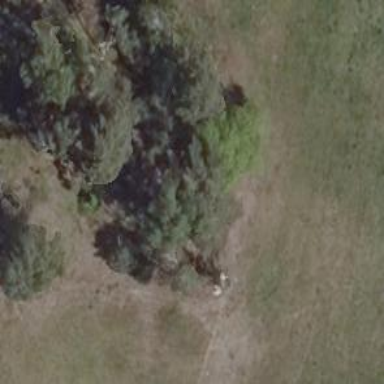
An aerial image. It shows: Broadleaved tree in natural setting.